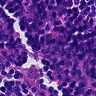
Metastatic tissue present: no